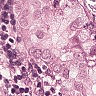
Metastatic tissue present: yes